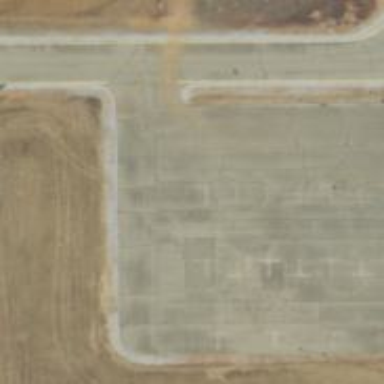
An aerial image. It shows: Image of taxiway at airport.